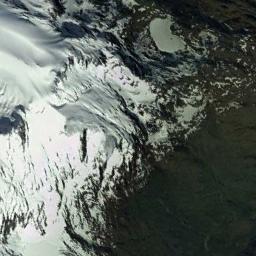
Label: snowberg